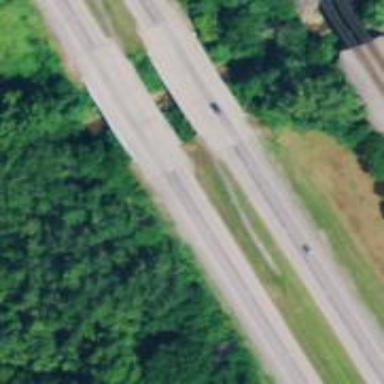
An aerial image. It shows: Bridge on trunk expressway.